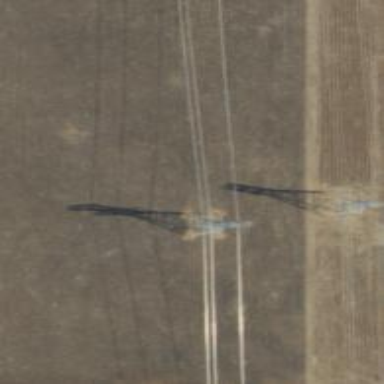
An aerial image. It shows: Power tower.